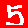
Digit: 5